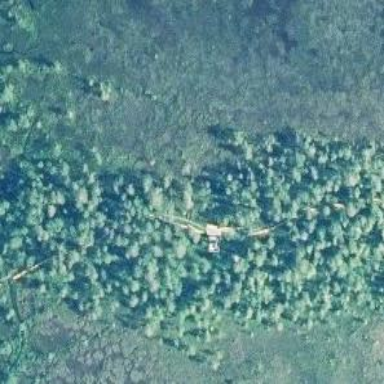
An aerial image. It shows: Bird hide located in leisure land.